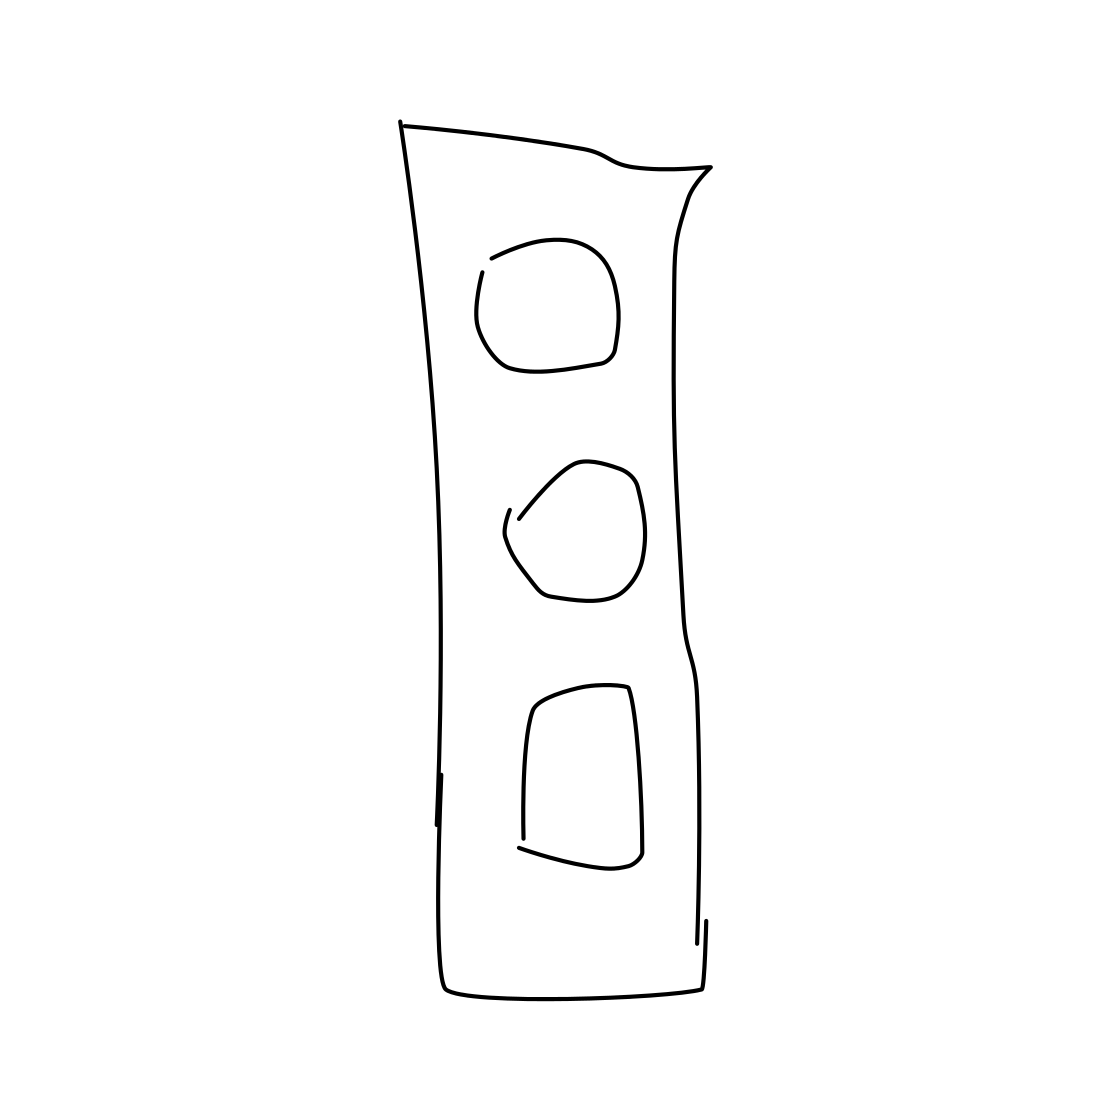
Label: traffic light